Interaction volume radius: 10 \u00c5
Interaction volume height: 10 \u00c5
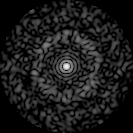
Disorder parameter: 0.8707